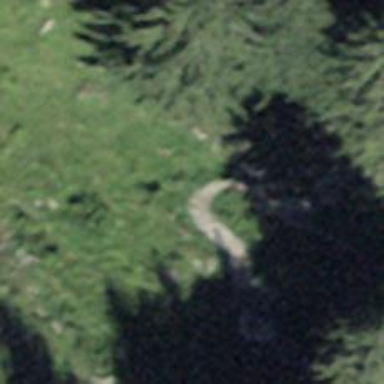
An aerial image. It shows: Grassy path.